Два маленьких шара надеты на гладкий горизонтальный стержень, торчащий из в вертикальной стене. В начальный момент времени легкий шарик массы $m$ находится в состоянии покоя на расстоянии $L$ от стены, а большой шар, масса которого $M$ много больше $m$, скользит в сторону стены с расстояния, большего чем $L$. После упругого соударения, шар $m$ скользит в сторону стены, упруго отражается от неё и затем опять соударяется с тяжёлым шаром. Процесс повторяется снова и снова.
Как близко тяжелый шар подойдет к стене? Считать шары точечными и, где это необходимо, что $m \ll M$.
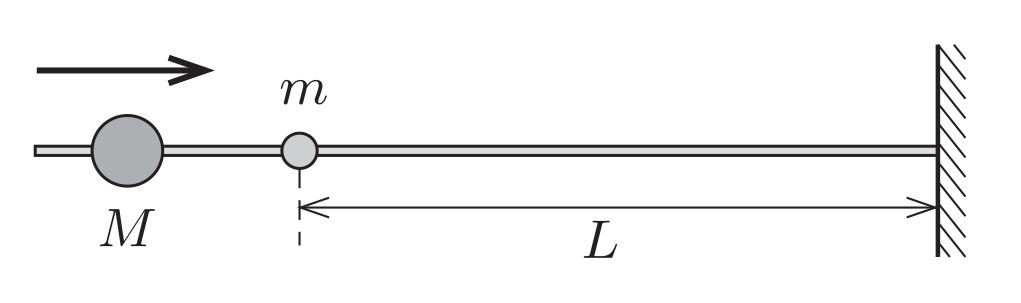
Ответ: $L_{\min} = \sqrt{\frac{m}{M}}L$
Темы:
T, ★★, Механика, Соударения, 200 задач